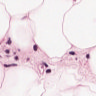
Metastatic tissue present: no